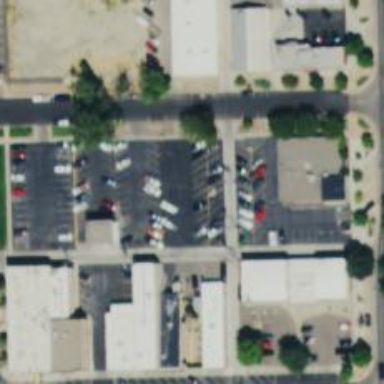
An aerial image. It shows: Parking space.